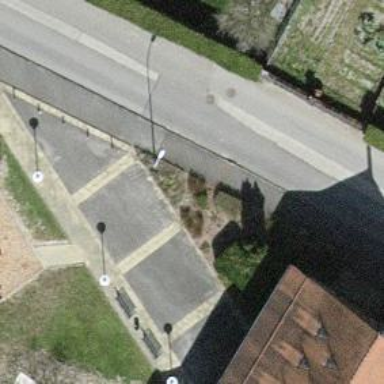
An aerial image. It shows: Paved footway.